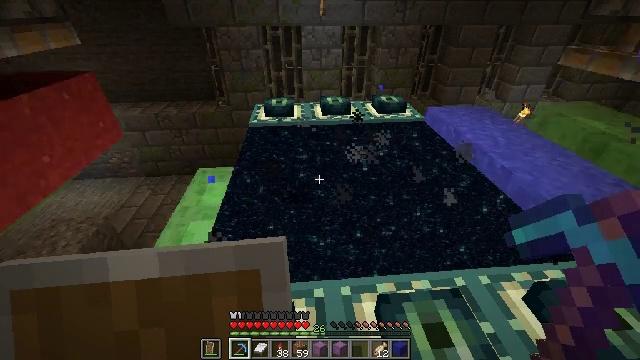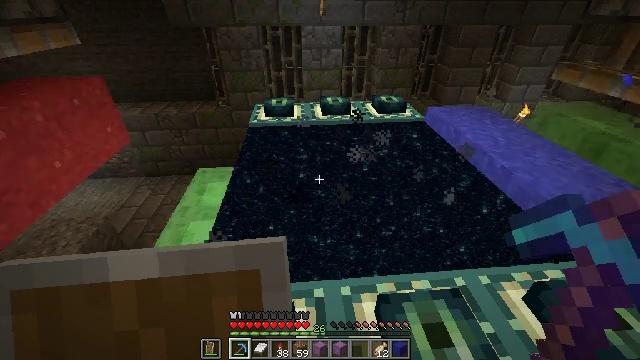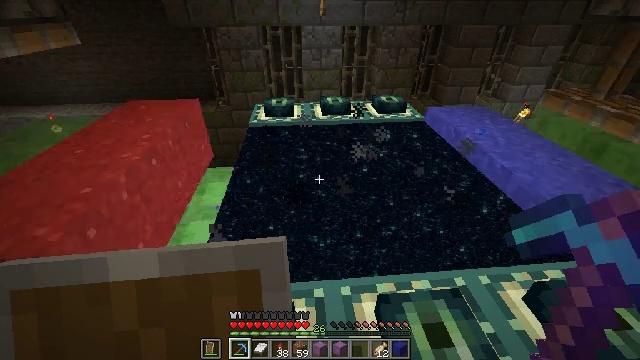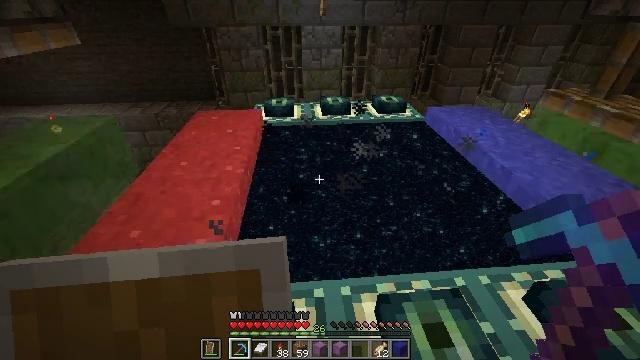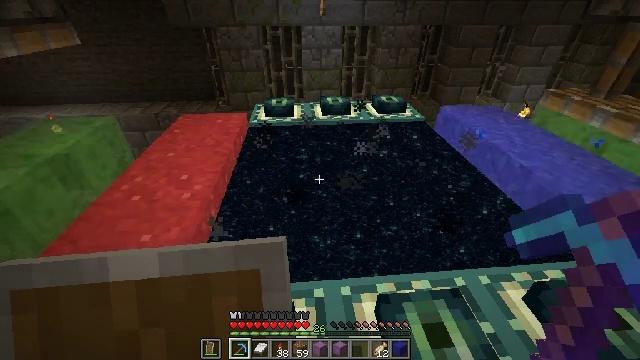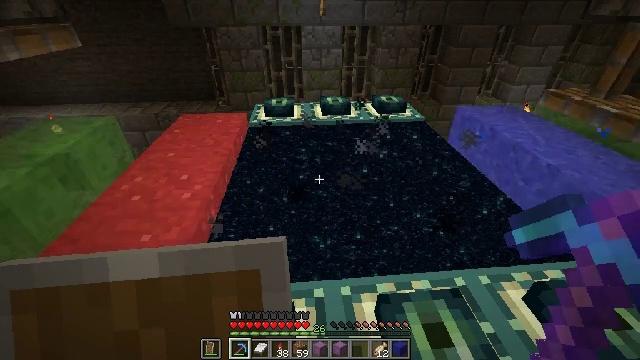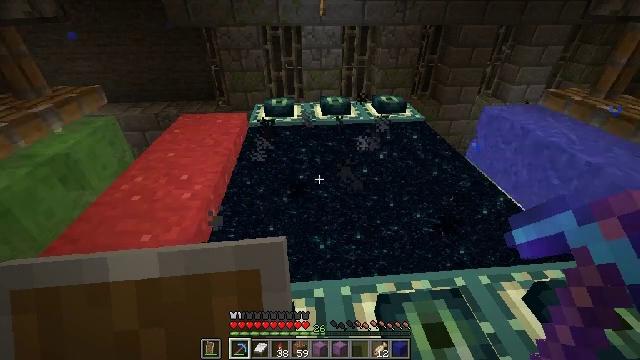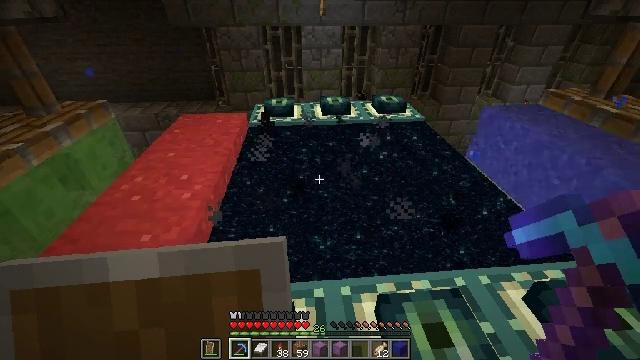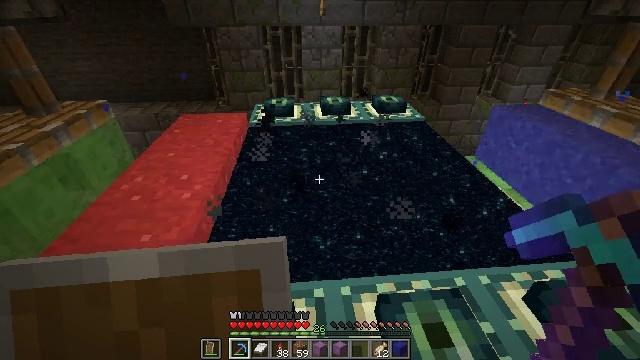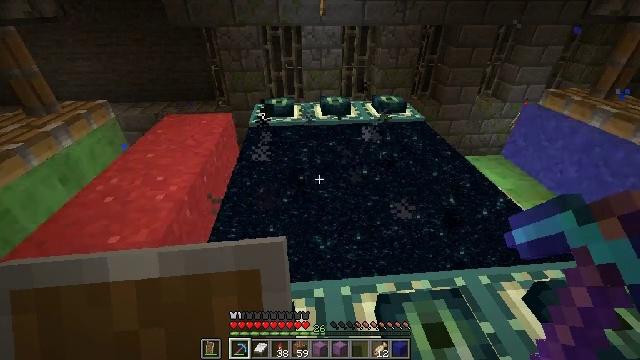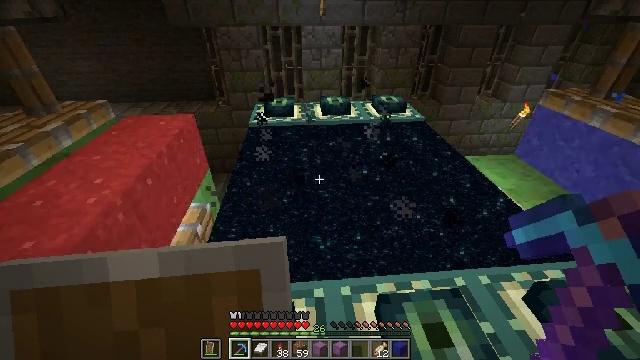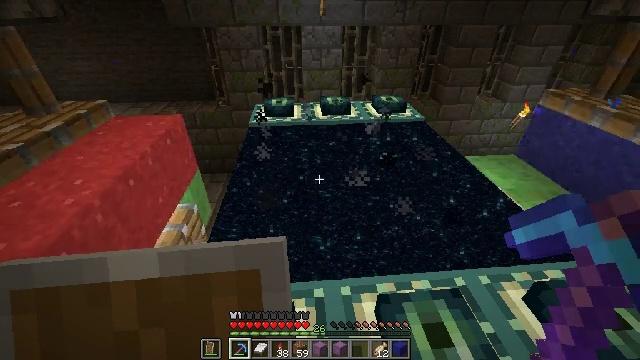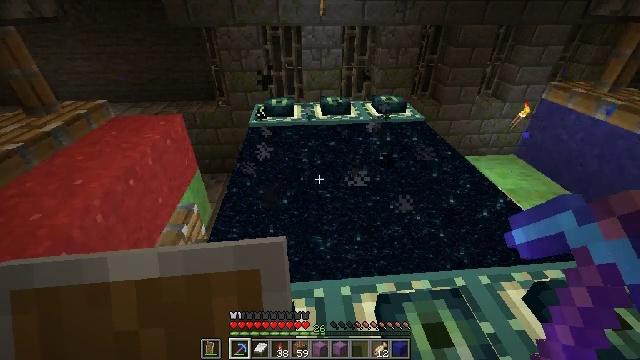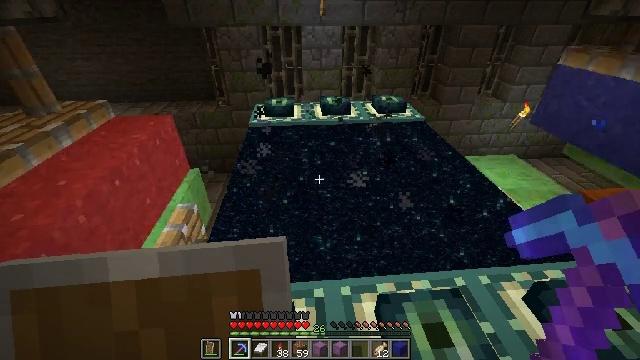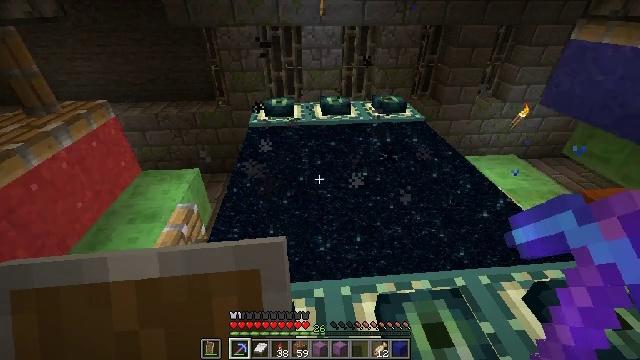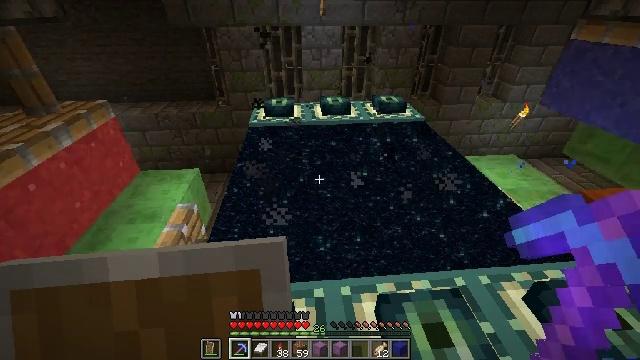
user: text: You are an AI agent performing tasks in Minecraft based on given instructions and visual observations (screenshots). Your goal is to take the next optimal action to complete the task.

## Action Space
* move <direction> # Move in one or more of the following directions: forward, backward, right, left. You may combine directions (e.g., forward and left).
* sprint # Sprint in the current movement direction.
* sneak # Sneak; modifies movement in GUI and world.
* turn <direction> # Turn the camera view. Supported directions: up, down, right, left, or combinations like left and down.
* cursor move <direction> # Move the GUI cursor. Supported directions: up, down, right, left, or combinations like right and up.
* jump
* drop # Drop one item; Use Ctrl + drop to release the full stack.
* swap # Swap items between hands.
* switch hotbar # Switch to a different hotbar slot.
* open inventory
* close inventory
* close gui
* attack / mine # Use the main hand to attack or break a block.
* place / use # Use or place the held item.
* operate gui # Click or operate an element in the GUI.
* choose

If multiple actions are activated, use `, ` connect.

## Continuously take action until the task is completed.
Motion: motion action
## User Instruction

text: Gather some blue concrete powder.
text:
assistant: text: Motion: no_op
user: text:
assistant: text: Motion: no_op
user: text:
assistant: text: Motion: no_op
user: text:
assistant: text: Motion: no_op
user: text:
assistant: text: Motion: no_op
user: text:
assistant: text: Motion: no_op
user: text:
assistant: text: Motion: no_op
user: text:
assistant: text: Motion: no_op
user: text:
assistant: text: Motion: no_op
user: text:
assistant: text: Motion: no_op
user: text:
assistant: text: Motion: no_op
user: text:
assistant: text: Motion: no_op
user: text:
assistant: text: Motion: no_op
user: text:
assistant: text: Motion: no_op
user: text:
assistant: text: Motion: no_op
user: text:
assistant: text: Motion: no_op
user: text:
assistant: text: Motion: no_op
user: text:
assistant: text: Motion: no_op
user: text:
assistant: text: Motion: no_op
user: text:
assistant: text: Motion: no_op
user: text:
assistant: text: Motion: no_op
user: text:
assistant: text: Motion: no_op
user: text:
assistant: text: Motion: no_op
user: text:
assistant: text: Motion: no_op
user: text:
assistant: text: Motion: no_op
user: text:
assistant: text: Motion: no_op
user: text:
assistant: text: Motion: no_op
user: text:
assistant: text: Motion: no_op
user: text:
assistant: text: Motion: no_op
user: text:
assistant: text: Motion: no_op